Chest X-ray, AP view. Patient: 29 years old, sex M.
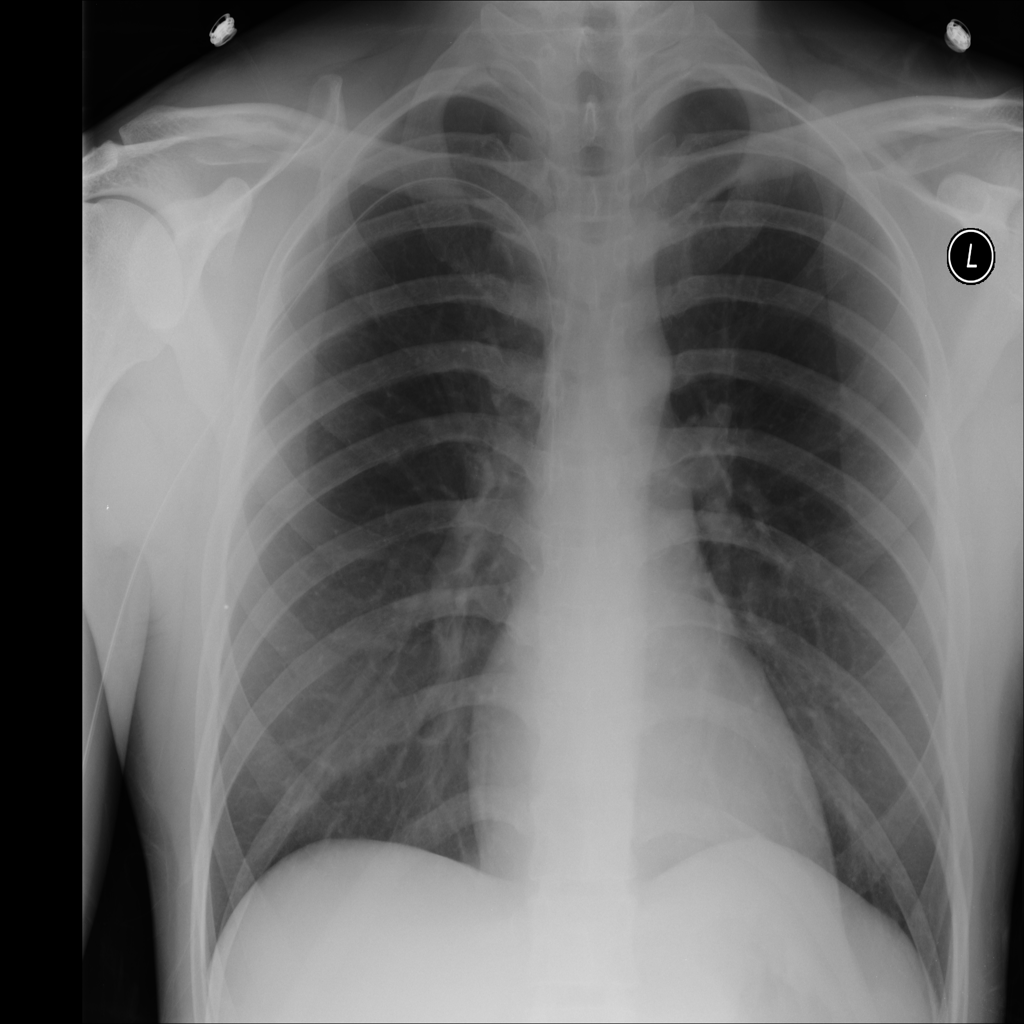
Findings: No Finding